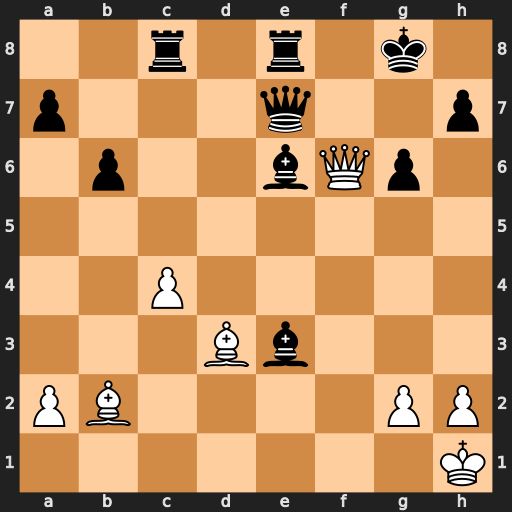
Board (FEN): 2r1r1k1/p3q2p/1p2bQp1/8/2P5/3Bb3/PB4PP/7K
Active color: w
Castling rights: -
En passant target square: -
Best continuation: Qh8+ Kf7 Qg7#